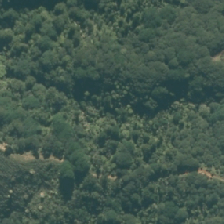
Land cover: indigenous_forest